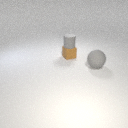
large gray rubber sphere in front of small brown rubber cube